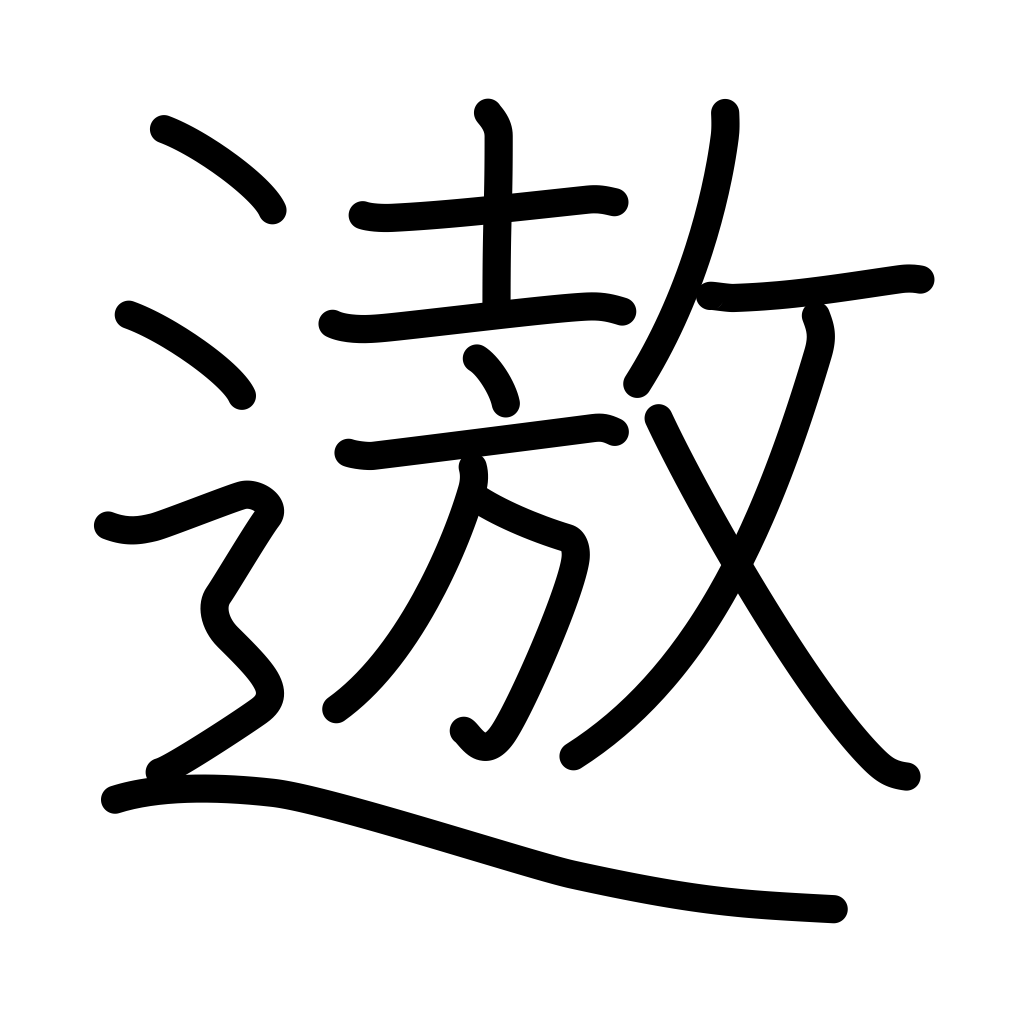
Meaning: play, enjoyment